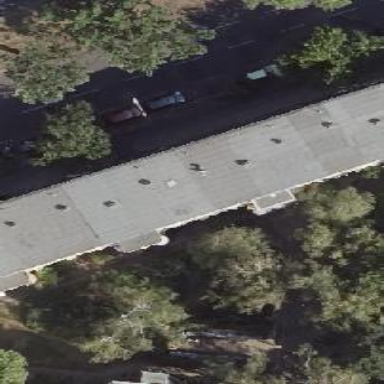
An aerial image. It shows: Building with apartments and flat roof.